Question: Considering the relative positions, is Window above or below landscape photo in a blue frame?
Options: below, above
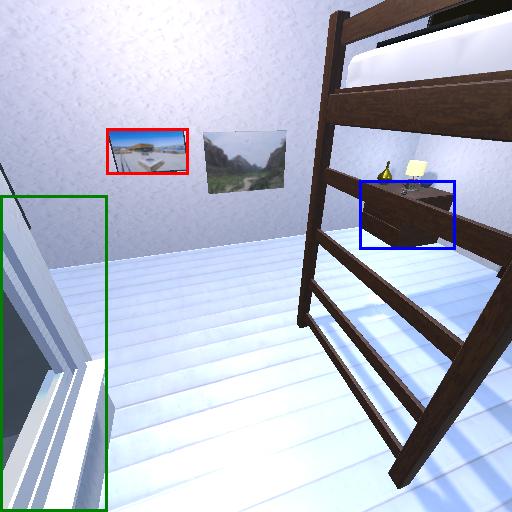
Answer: below